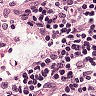
Metastatic tissue present: no